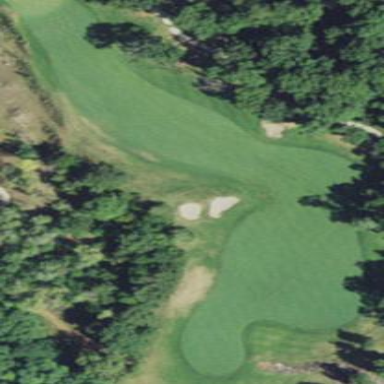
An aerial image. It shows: Golf fairway surrounded by grass.